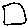
Label: square